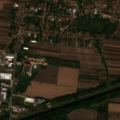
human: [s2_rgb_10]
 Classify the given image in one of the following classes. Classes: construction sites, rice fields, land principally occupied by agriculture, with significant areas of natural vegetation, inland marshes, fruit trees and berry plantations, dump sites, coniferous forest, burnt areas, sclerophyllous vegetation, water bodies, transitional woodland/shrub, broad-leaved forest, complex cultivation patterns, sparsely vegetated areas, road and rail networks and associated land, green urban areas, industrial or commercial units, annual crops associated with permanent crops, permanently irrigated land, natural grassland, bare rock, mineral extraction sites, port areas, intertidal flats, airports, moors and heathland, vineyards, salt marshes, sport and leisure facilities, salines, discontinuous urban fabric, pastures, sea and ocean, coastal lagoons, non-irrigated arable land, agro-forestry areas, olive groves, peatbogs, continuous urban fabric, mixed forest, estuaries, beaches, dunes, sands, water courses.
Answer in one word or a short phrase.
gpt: discontinuous urban fabric, industrial or commercial units, non-irrigated arable land, water courses